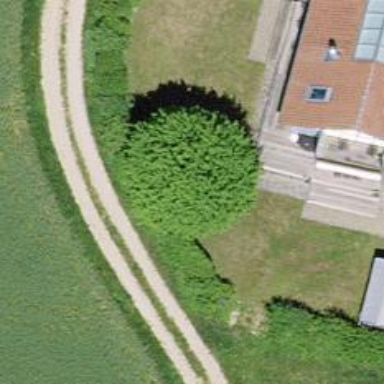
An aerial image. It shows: Hedge barrier.